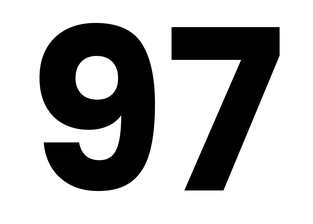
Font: Poppins-Bold